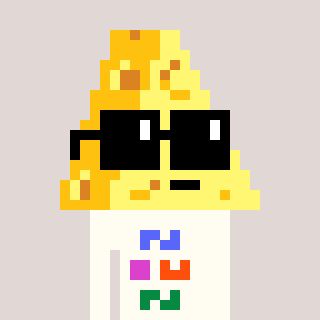
a pixel art character with square black sunglasses, a cheese-shaped head and a grayscale-colored body on a warm background